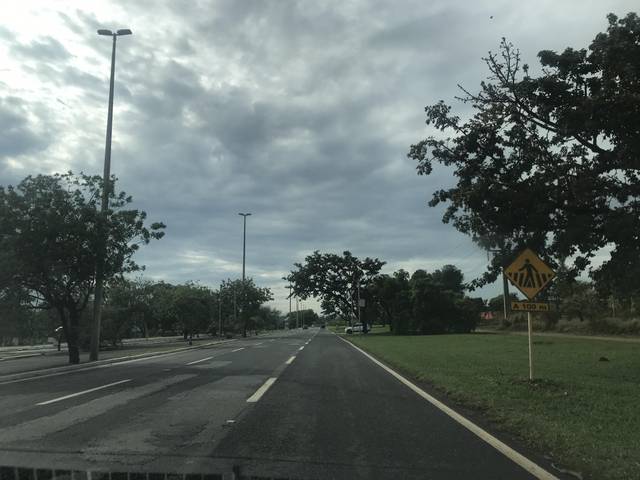
Region: Brazil
Coordinates: -15.754, -47.871